Field crop: maize
Growth stage: 2
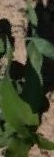
Species: maize